Question: When you 'and' some data with a mask you get some result which is of the same size as the data/mask.
What I want to do, is to take the masked bits in the result (where there was 1 in the mask) and shift them to the right so they are next to each other and I can perform a CTZ (Count Trailing Zeroes) on them.
I didn't know how to name such a procedure so Google has failed me. The operation should preferably solution, this has to be as fast operation as possible.
And here is an incredible image made in MS Paint.

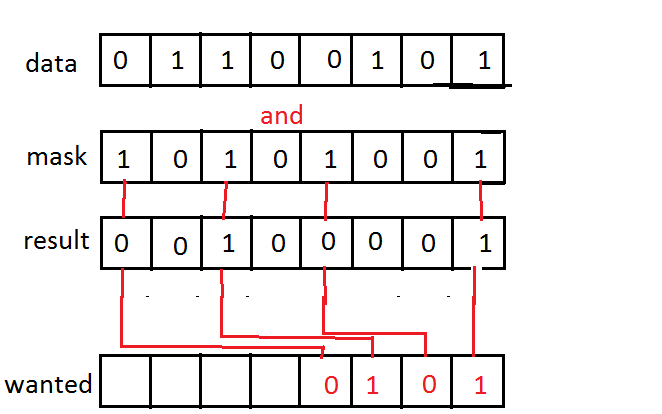
Answer: This operation is known as <URL> as the 'PEXT' instruction, in Intel processors as of Haswell.
Unfortunately, without hardware support is it a quite annoying operation. Of course there is an obvious solution, just moving the bits one by one in a loop, here is the one given by Hackers Delight:
'''
unsigned compress(unsigned x, unsigned m) {
unsigned r, s, b; // Result, shift, mask bit.
r = 0;
s = 0;
do {
b = m & 1;
r = r | ((x & b) << s);
s = s + b;
x = x >> 1;
m = m >> 1;
} while (m != 0);
return r;
}
'''
But there is an other way, also given by Hackers Delight, which does less looping (number of iteration logarithmic in the number of bits) but more per iteration:
'''
unsigned compress(unsigned x, unsigned m) {
unsigned mk, mp, mv, t;
int i;
x = x & m; // Clear irrelevant bits.
mk = ~m << 1; // We will count 0's to right.
for (i = 0; i < 5; i++) {
mp = mk ^ (mk << 1); // Parallel prefix.
mp = mp ^ (mp << 2);
mp = mp ^ (mp << 4);
mp = mp ^ (mp << 8);
mp = mp ^ (mp << 16);
mv = mp & m; // Bits to move.
m = m ^ mv | (mv >> (1 << i)); // Compress m.
t = x & mv;
x = x ^ t | (t >> (1 << i)); // Compress x.
mk = mk & ~mp;
}
return x;
}
'''
Notice that a lot of the values there depend only on 'm'. Since you only have 512 different masks, you could precompute those and simplify the code to something like this (not tested)
'''
unsigned compress(unsigned x, int maskindex) {
unsigned t;
int i;
x = x & masks[maskindex][0];
for (i = 0; i < 5; i++) {
t = x & masks[maskindex][i + 1];
x = x ^ t | (t >> (1 << i));
}
return x;
}
'''
Of course all of these can be turned into "not a loop" by unrolling, the second and third ways are probably more suitable for that. That's a bit of cheat however.